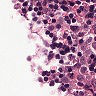
Metastatic tissue present: yes